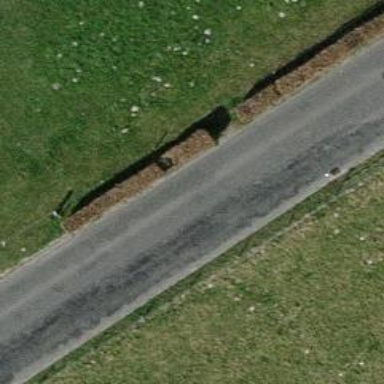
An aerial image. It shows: Hedge barrier.